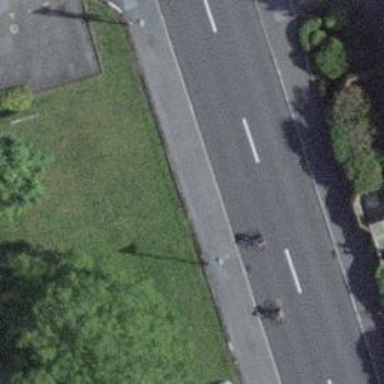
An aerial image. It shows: Bus stop with platform for public transport.